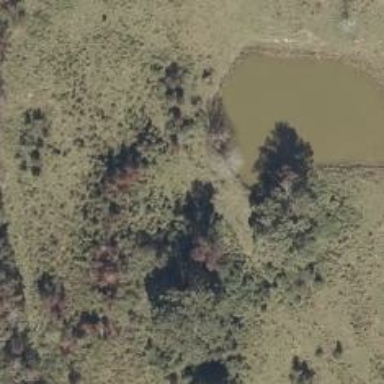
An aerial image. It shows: Serene pond surrounded by nature.